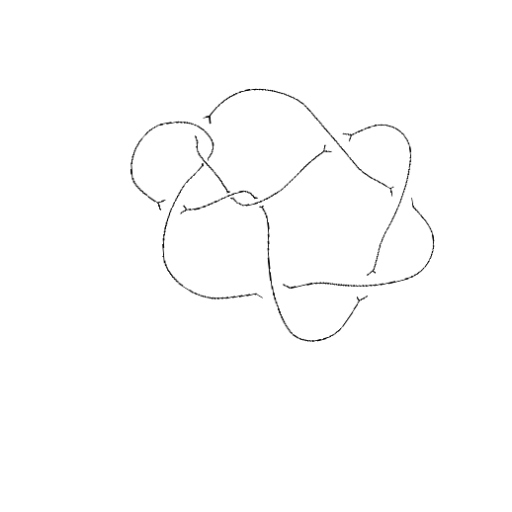
Crossing number: 9